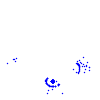
Particle: kaon